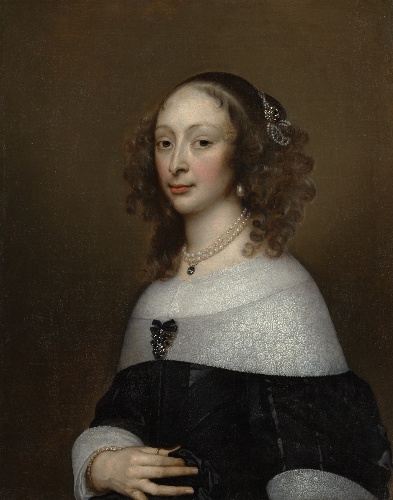
Title: Portrait of a Woman
Artist: Adriaen Hanneman
Artist bio: Dutch, The Hague 1603/4–1671 The Hague
Date: ca. 1653
Object type: Painting
Classification: Paintings
Medium: Oil on canvas
Dimensions: 31 1/2 x 25 in. (80 x 63.5 cm)
Department: European Paintings
Credit line: Marquand Collection, Gift of Henry G. Marquand, 1889
Accession year: 1889
Repository: Metropolitan Museum of Art, New York, NY
Tags: Portraits|Women